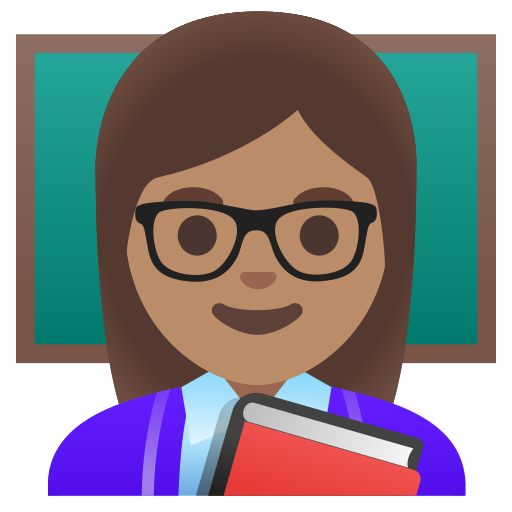
Emoji: 👩🏽‍🏫